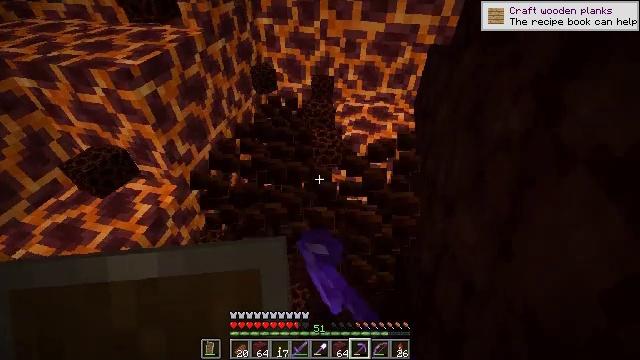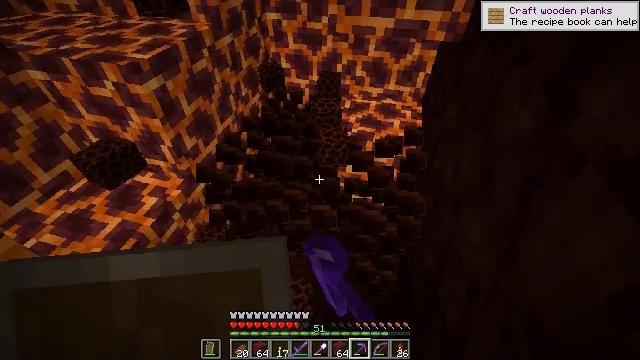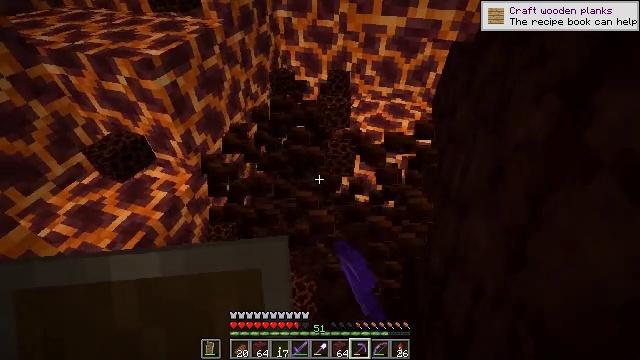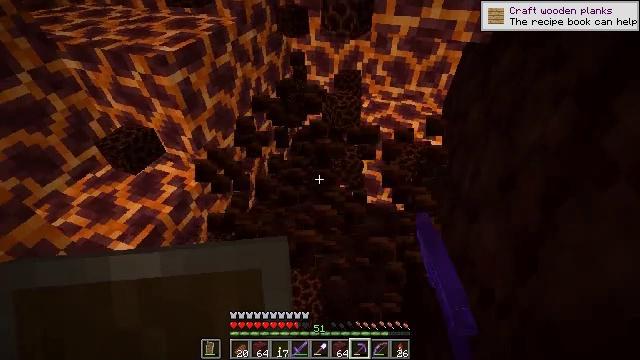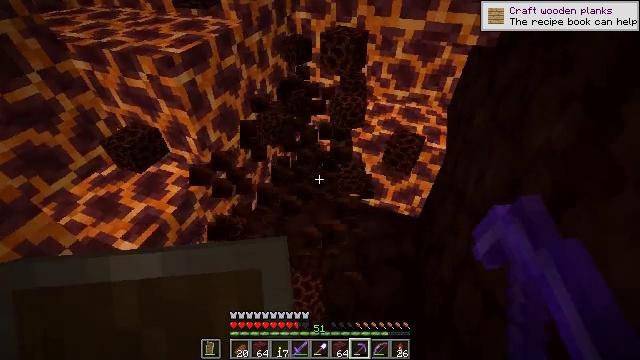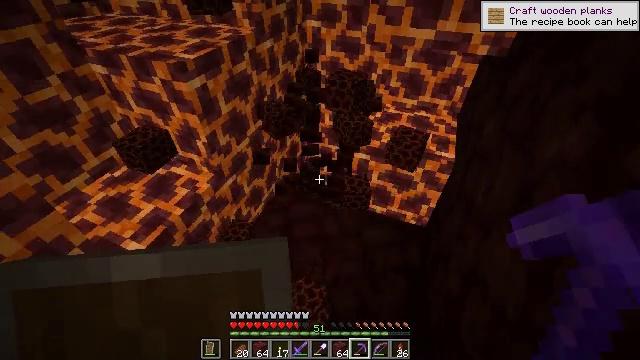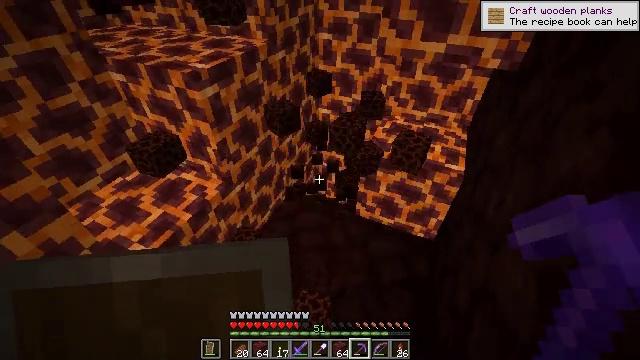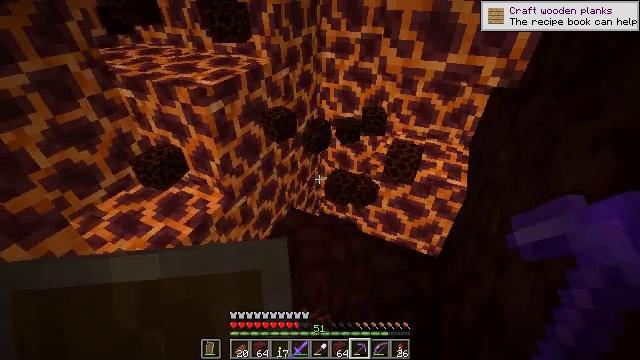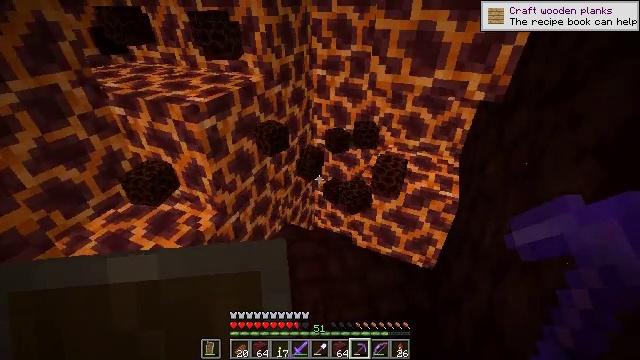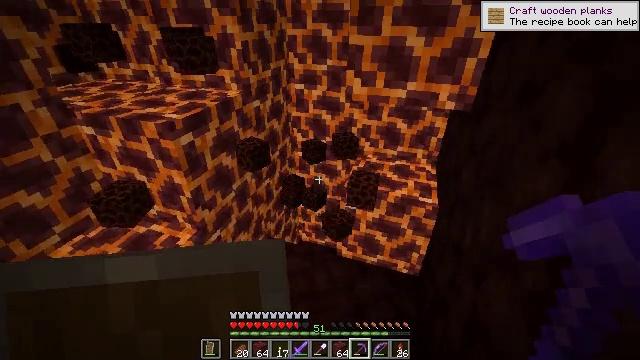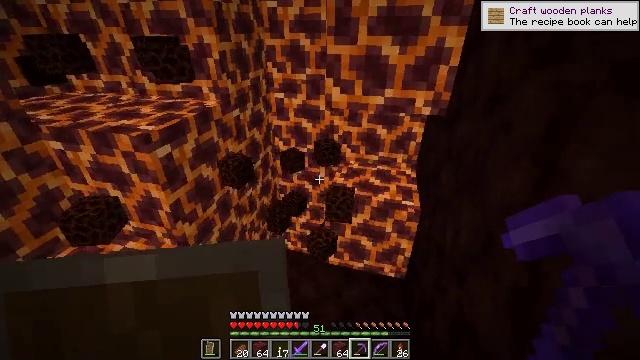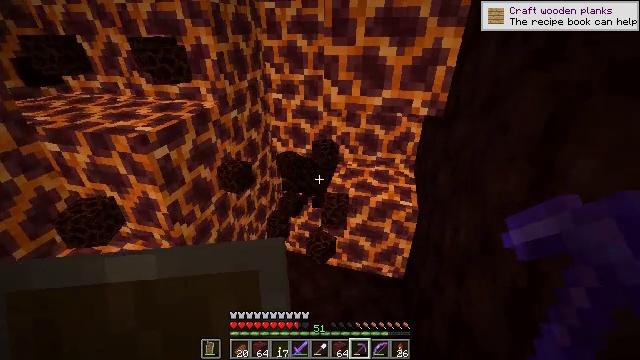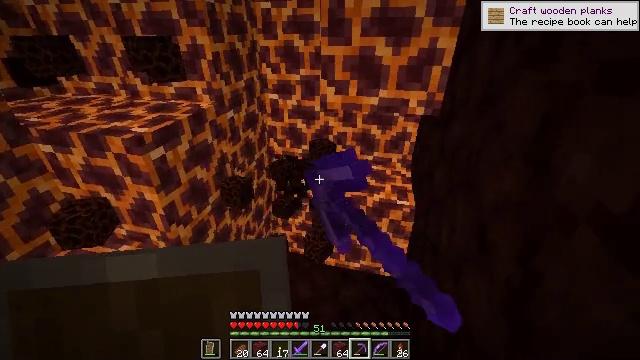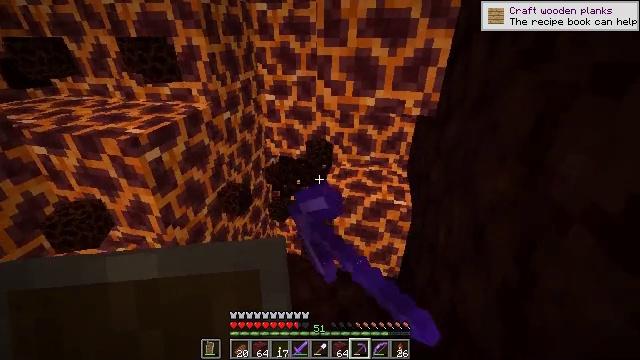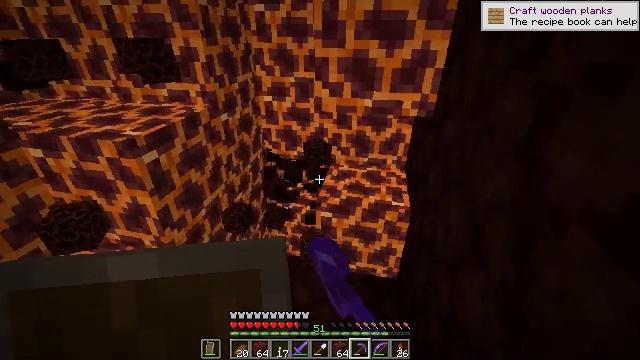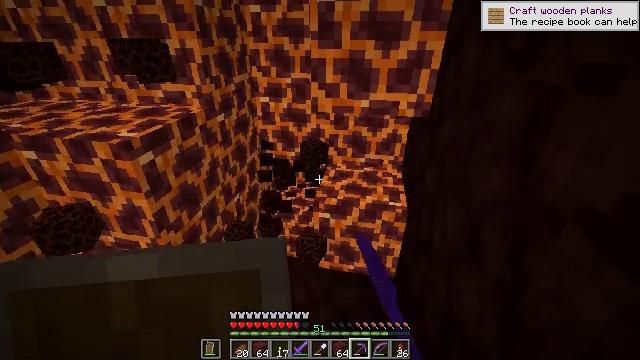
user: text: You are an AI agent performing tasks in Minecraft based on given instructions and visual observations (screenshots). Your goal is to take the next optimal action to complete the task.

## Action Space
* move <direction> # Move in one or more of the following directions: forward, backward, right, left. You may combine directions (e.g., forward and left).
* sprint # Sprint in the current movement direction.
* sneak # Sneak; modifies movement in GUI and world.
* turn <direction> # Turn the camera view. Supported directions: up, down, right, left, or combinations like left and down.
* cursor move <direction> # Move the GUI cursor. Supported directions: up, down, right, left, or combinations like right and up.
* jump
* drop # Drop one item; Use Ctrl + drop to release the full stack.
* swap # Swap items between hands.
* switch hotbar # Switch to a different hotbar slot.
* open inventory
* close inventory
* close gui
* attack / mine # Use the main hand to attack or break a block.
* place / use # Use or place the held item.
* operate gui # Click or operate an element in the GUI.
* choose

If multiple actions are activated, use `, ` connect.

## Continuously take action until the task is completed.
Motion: motion action
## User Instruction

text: Mine magma blocks for light and decoration.
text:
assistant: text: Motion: turn left, attack / mine
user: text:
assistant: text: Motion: turn left, attack / mine
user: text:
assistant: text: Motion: turn left, attack / mine
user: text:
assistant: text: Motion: turn left, attack / mine
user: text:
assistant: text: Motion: turn left and up, attack / mine
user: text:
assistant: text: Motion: turn left and up, attack / mine
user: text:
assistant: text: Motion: turn up
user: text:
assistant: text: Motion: turn right and up
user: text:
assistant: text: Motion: turn right and up
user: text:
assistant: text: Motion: turn right and up
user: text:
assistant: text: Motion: attack / mine
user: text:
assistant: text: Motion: attack / mine
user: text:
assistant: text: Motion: attack / mine
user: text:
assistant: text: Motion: attack / mine
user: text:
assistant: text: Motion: no_op
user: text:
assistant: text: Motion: no_op
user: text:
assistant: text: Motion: attack / mine
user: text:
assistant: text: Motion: attack / mine
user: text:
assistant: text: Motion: attack / mine
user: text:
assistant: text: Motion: no_op
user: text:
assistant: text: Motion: no_op
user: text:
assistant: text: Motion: no_op
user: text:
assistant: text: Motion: no_op
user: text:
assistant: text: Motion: no_op
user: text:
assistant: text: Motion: no_op
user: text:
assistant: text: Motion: attack / mine
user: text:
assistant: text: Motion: attack / mine
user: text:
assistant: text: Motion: turn right and up, attack / mine
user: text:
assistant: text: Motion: turn right and up, attack / mine
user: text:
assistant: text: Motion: turn up, attack / mine